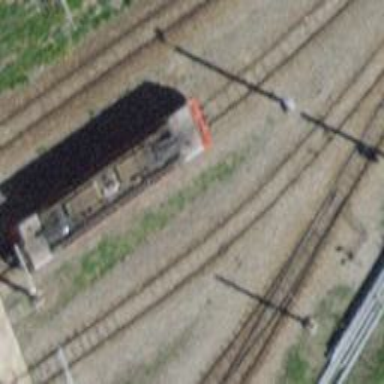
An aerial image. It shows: Narrow-gauge railway yard with electrified contact lines.